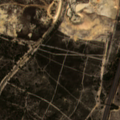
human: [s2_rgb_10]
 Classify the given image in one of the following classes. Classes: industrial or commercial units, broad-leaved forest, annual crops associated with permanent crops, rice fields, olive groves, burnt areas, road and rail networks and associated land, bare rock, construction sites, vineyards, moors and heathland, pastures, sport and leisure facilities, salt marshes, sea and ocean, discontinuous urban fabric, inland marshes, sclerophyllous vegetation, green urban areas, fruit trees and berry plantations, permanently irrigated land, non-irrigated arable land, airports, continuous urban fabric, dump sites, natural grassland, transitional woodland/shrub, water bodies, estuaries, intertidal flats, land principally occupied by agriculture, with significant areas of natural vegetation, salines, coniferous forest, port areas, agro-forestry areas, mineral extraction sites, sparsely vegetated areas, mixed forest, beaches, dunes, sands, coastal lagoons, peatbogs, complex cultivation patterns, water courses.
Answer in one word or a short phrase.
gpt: mineral extraction sites, mixed forest, moors and heathland, transitional woodland/shrub